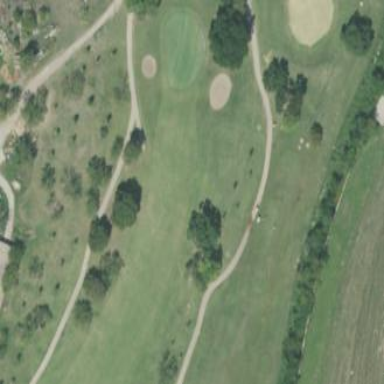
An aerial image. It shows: Scenic golf fairway.